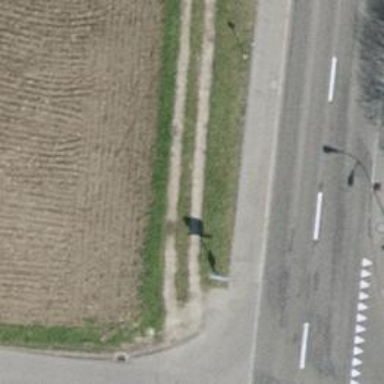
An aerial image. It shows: Bus stop with platform for public transport.